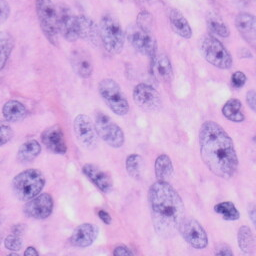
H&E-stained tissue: Skin